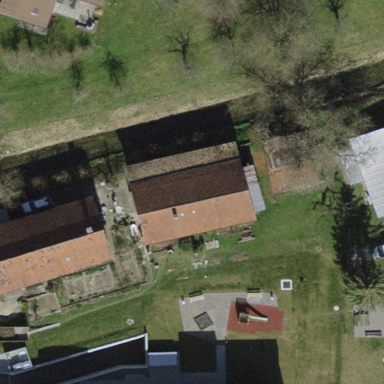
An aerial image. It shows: Building with tiled roof.